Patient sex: M
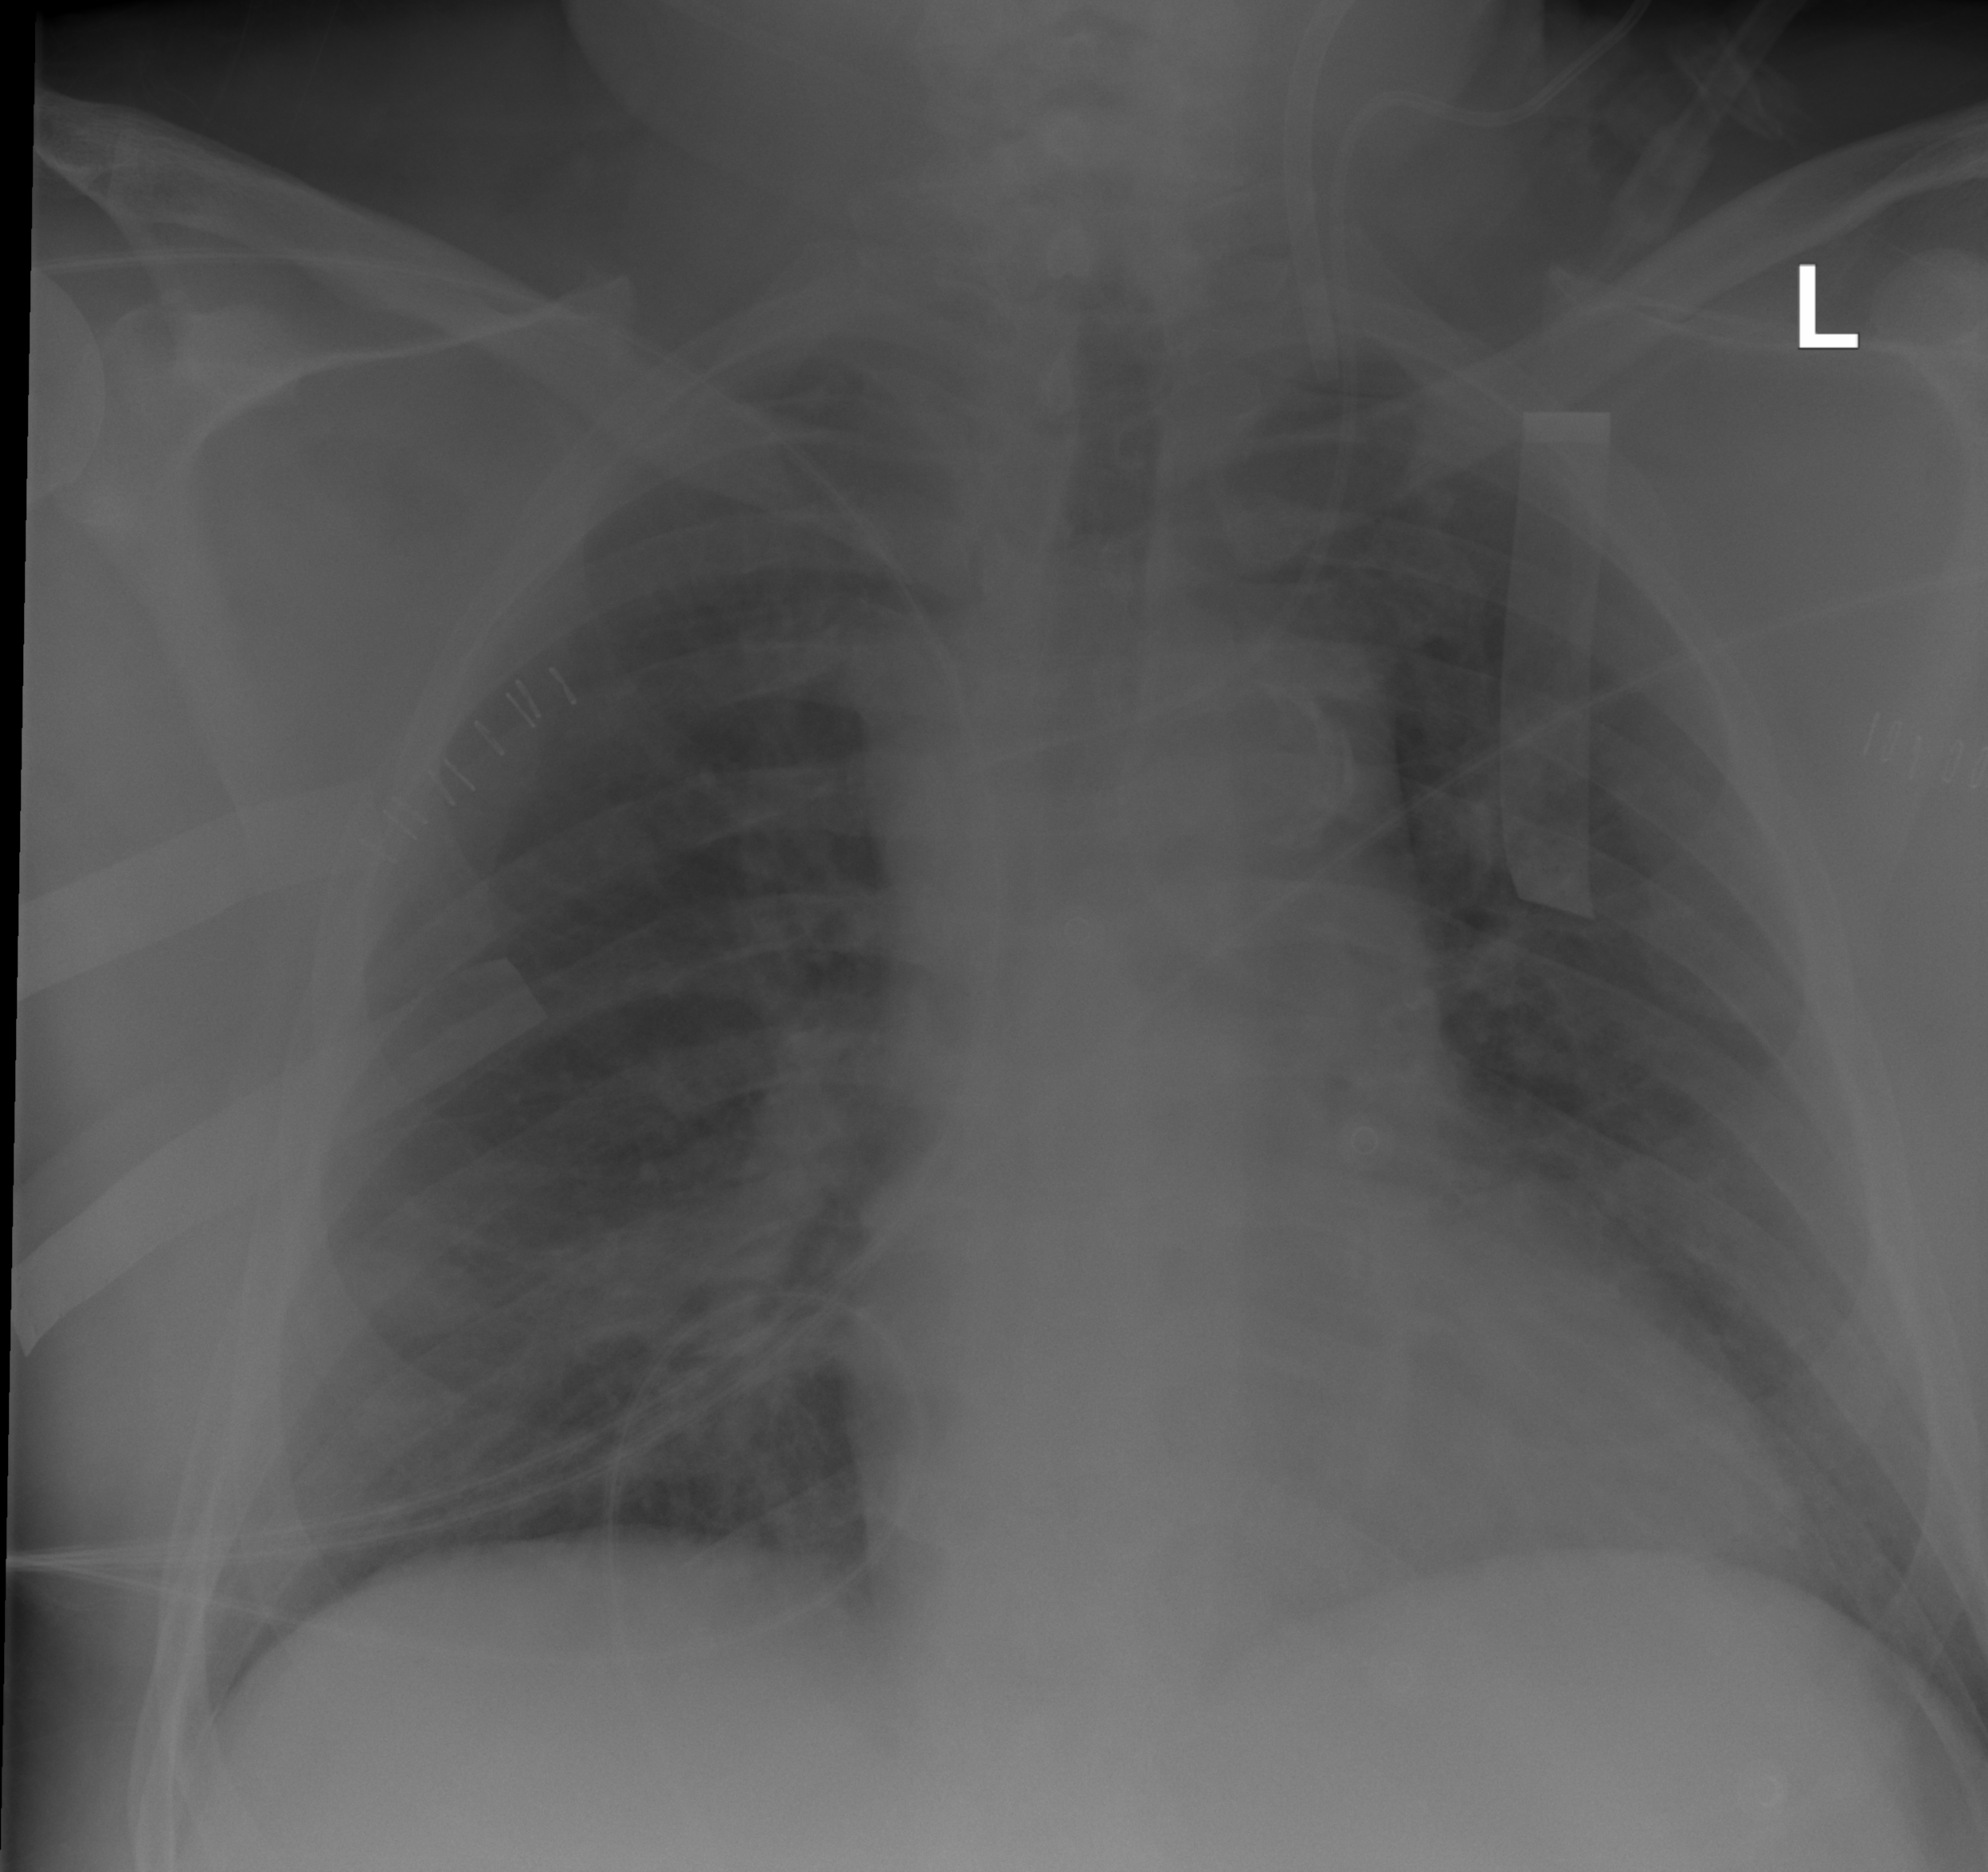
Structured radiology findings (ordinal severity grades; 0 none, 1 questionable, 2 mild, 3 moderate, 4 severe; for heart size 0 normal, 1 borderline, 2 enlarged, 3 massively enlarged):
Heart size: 2
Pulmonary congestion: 2
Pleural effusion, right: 0
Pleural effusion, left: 0
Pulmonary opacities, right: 0
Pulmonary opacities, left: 0
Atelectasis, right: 2
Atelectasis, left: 0